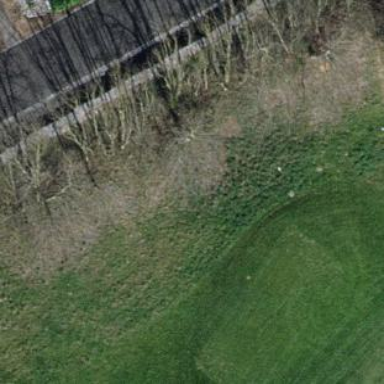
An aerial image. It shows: Grass area designated as golf tee.